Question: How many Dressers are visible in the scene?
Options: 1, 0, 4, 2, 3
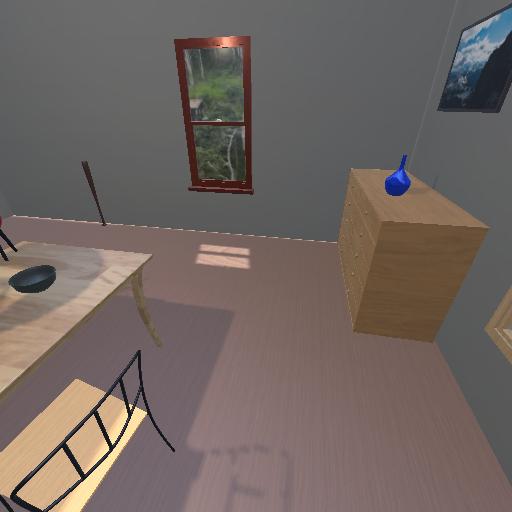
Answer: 1